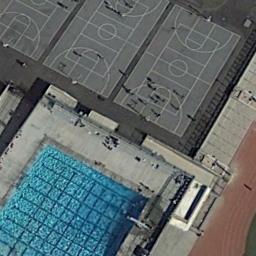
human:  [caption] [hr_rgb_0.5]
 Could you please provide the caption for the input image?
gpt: A group of people are playing on different basketball courts .

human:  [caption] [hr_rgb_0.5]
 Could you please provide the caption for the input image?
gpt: There are three basketball courts next to a playground .

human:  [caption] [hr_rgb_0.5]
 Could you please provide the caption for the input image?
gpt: Three basketball courts are closely  arrayed on the playground,With runway and swimming pool nearby .

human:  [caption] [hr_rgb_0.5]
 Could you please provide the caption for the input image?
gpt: Three basketball courts next to the playground and a pool beside .

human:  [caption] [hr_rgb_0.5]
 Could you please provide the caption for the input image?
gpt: The track field is next to three basketball courts .